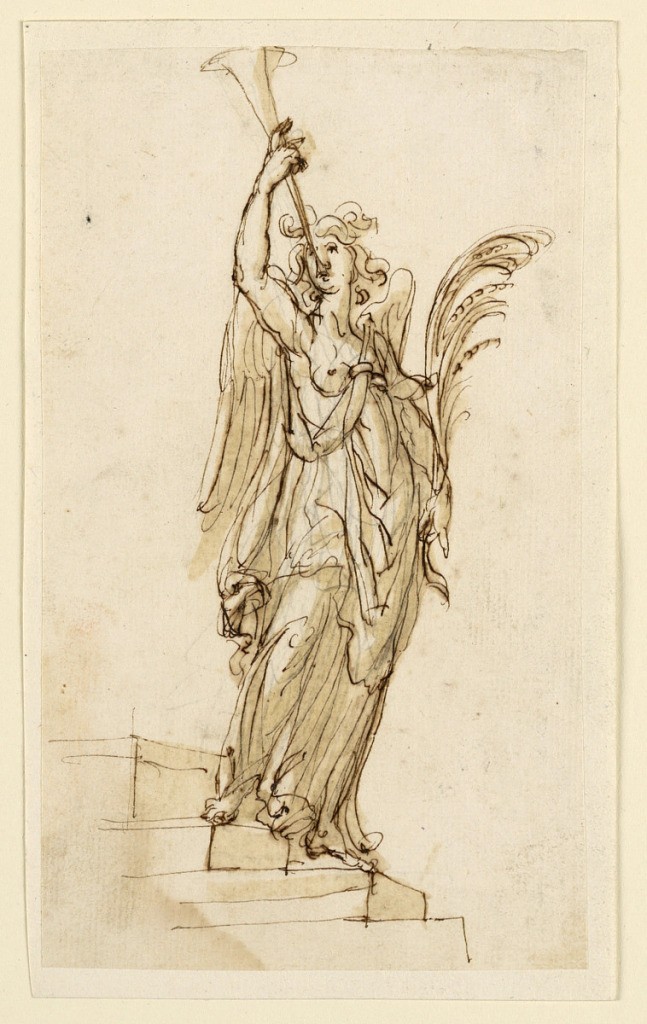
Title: Design for Sculpture: Angel Blowing Trumpet
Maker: Leonardo Scaglia, French, active Italy, 1640 – 1650
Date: mid- 17th–late 17th century
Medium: Pen and brown ink, brown wash, black chalk on white laid paper, laid down on white laid paper
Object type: Drawing
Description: Angel is shown at the right front, turned towards the right, and stepping down stairs; he raises his right hand whichsupports a trumpet; the lowered left hand holds a palm branch.